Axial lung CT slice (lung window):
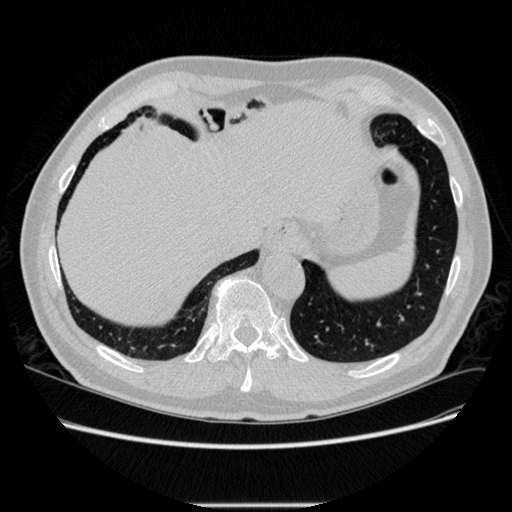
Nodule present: no